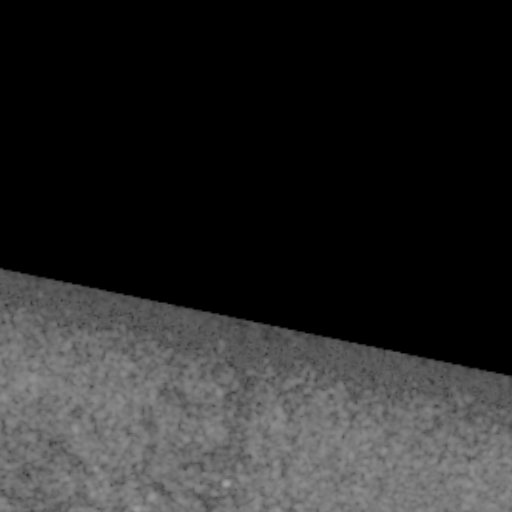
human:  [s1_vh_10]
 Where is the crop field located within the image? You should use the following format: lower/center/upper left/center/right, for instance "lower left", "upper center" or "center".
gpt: The crop field is located in the upper right of the image.
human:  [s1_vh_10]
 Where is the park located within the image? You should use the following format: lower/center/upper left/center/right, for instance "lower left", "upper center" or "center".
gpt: The park is located in the center left of the image.
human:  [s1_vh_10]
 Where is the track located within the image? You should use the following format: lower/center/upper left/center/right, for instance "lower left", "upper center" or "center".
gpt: There is no track in the image.

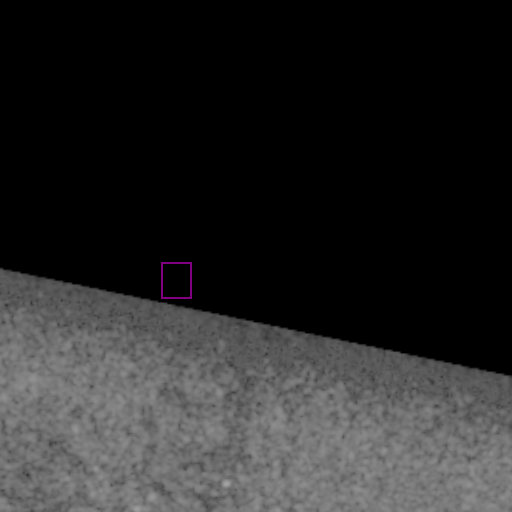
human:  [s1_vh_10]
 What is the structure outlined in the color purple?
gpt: The structure outlined in purple is a park.
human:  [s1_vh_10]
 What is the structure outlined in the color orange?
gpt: There is no orange outline.